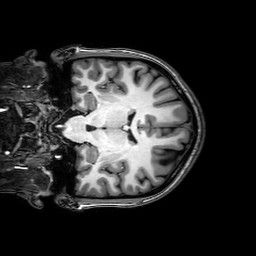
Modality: T1w
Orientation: coronal
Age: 20
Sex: female
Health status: healthy
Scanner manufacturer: philips
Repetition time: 0.008149 s
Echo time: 0.00374 s